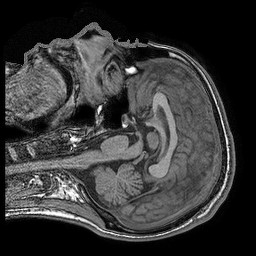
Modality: T1w
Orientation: coronal
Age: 23
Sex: male
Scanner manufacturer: philips
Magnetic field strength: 1.5 T
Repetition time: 6.702 s
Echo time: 3.056 s